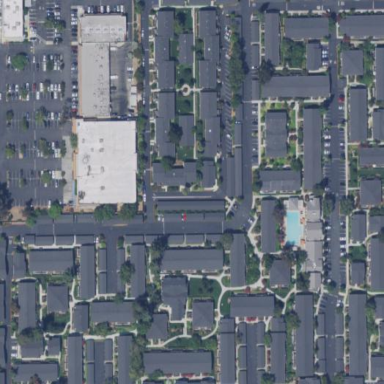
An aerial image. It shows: Residential area with apartments.